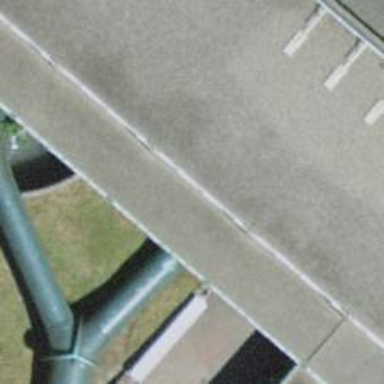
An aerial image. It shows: Man-made pipeline for transporting water.